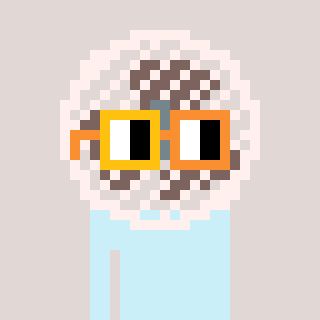
a pixel art character with square yellow and orange glasses, a fan-shaped head and a blue-colored body on a warm background